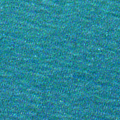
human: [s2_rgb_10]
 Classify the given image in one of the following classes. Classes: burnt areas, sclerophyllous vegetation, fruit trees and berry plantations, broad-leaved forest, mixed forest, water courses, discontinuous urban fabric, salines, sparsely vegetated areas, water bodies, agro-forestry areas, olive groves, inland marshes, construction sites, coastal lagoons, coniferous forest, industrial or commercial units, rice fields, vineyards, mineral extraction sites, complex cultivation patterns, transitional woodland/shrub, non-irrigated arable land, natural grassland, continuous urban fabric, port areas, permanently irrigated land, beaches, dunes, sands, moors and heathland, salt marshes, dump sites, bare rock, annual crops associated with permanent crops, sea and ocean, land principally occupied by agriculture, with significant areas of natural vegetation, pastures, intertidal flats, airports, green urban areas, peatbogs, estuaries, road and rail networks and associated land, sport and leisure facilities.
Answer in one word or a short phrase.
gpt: sea and ocean